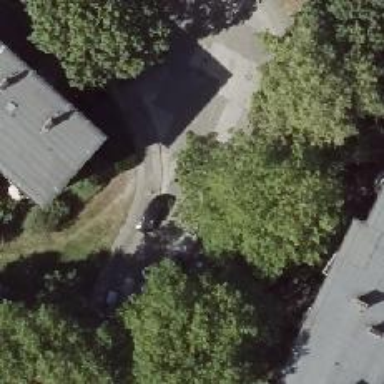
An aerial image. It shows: Residential road with concrete plates surface. There are sidewalks on both sides.